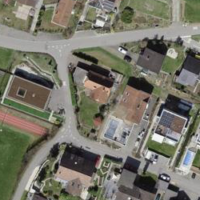
EUNIS habitat code: 54
Species observed at this site:
Marpissa muscosa
Argynnis paphia